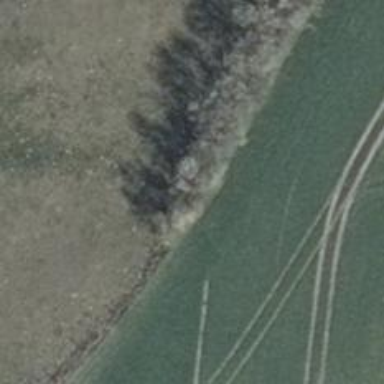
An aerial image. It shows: Row of trees in natural setting.